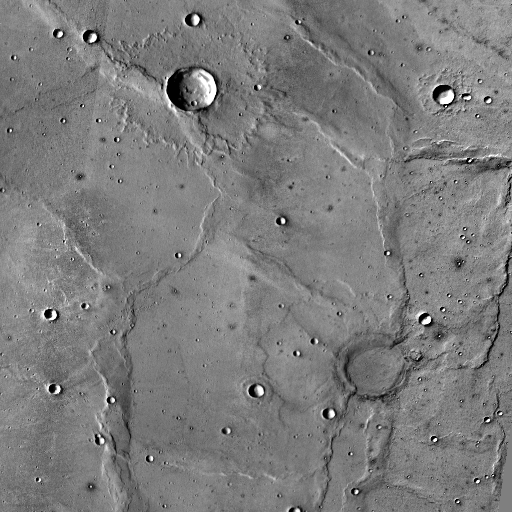
Crater classes present: Background, Other, Layered, Buried